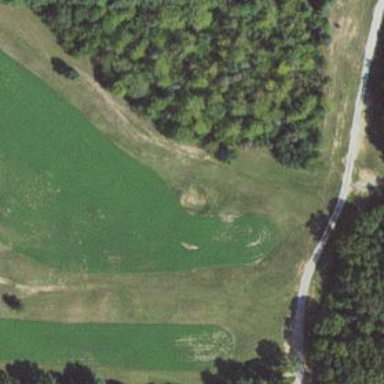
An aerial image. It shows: Path used for both walking and golf.